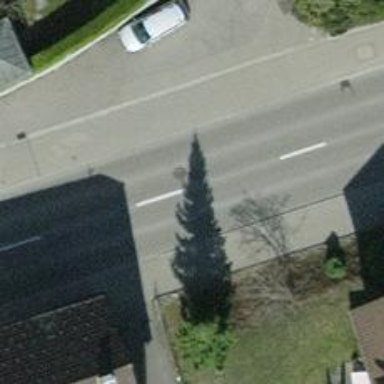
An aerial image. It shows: Smooth asphalt road in residential area.